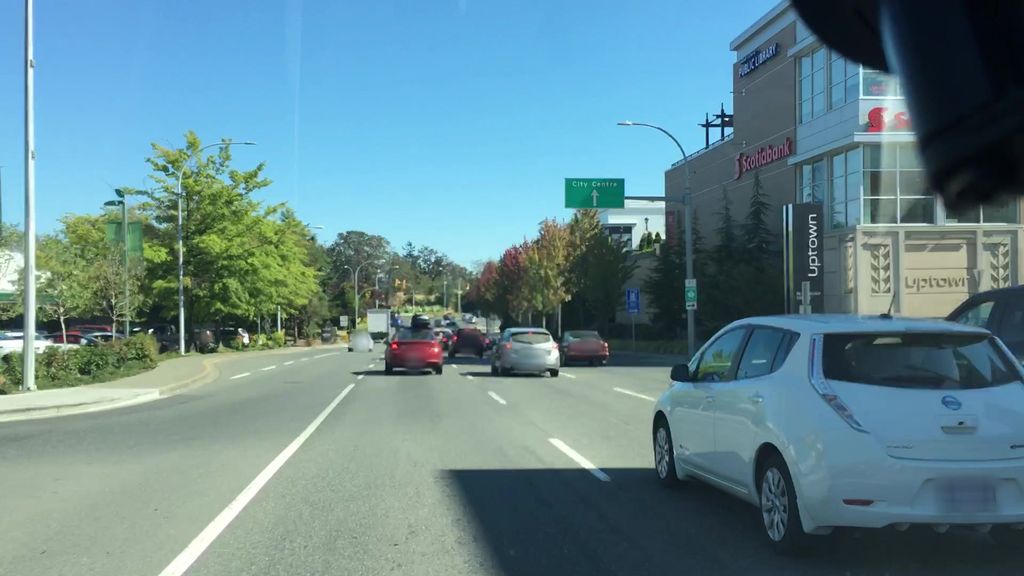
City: victoria